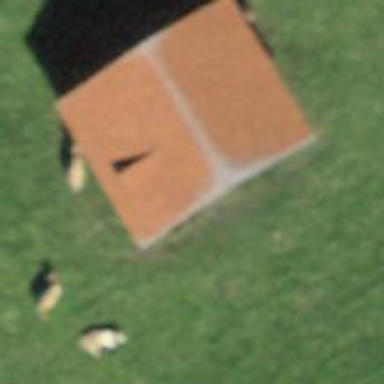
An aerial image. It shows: Rural barn.